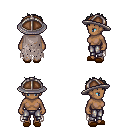
a pixel art fantasy rpg character, female body template, human, dark skin, gray tattered cape, metal pants, gray bedhead hairstyle, chain helm, brown slippers, four views (front, back, left, right), 2x2 character sprite sheet, small pixel art, hard edges, no anti-aliasing